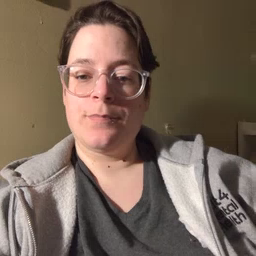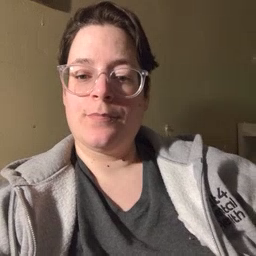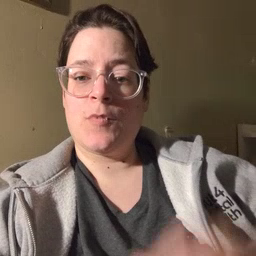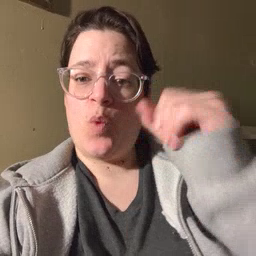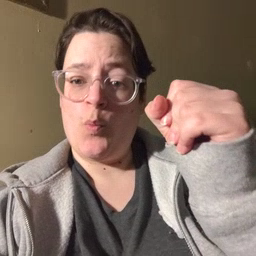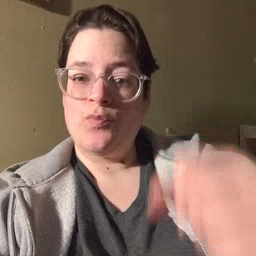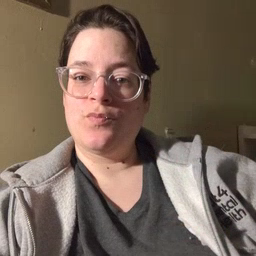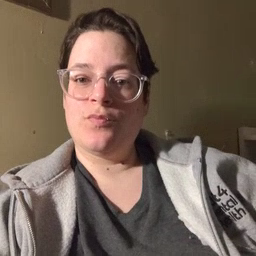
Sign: go